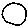
Label: moon